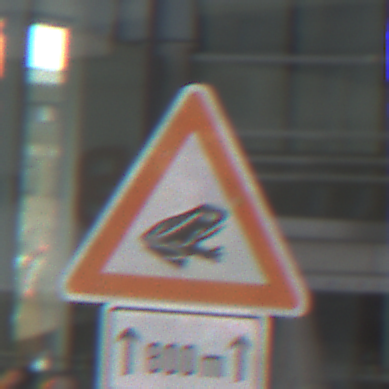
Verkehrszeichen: AmphibienwanderungLinks
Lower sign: LaengeEinerStrecke1
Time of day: Midday
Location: Outdoor (Urban)
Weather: Overcast
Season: NotSpecified
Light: Natural